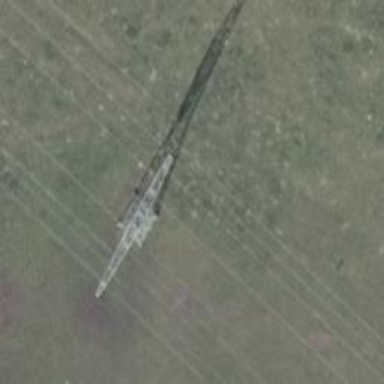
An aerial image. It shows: Power tower.